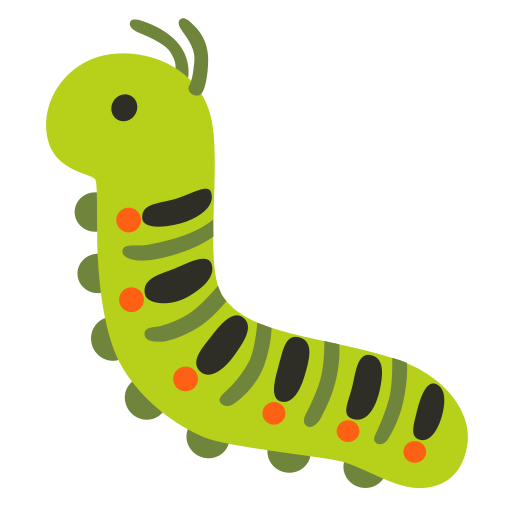
Emoji: 🐛